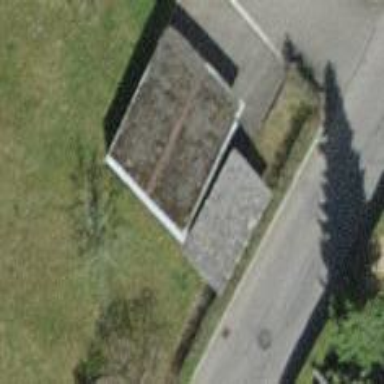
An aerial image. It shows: Garage.